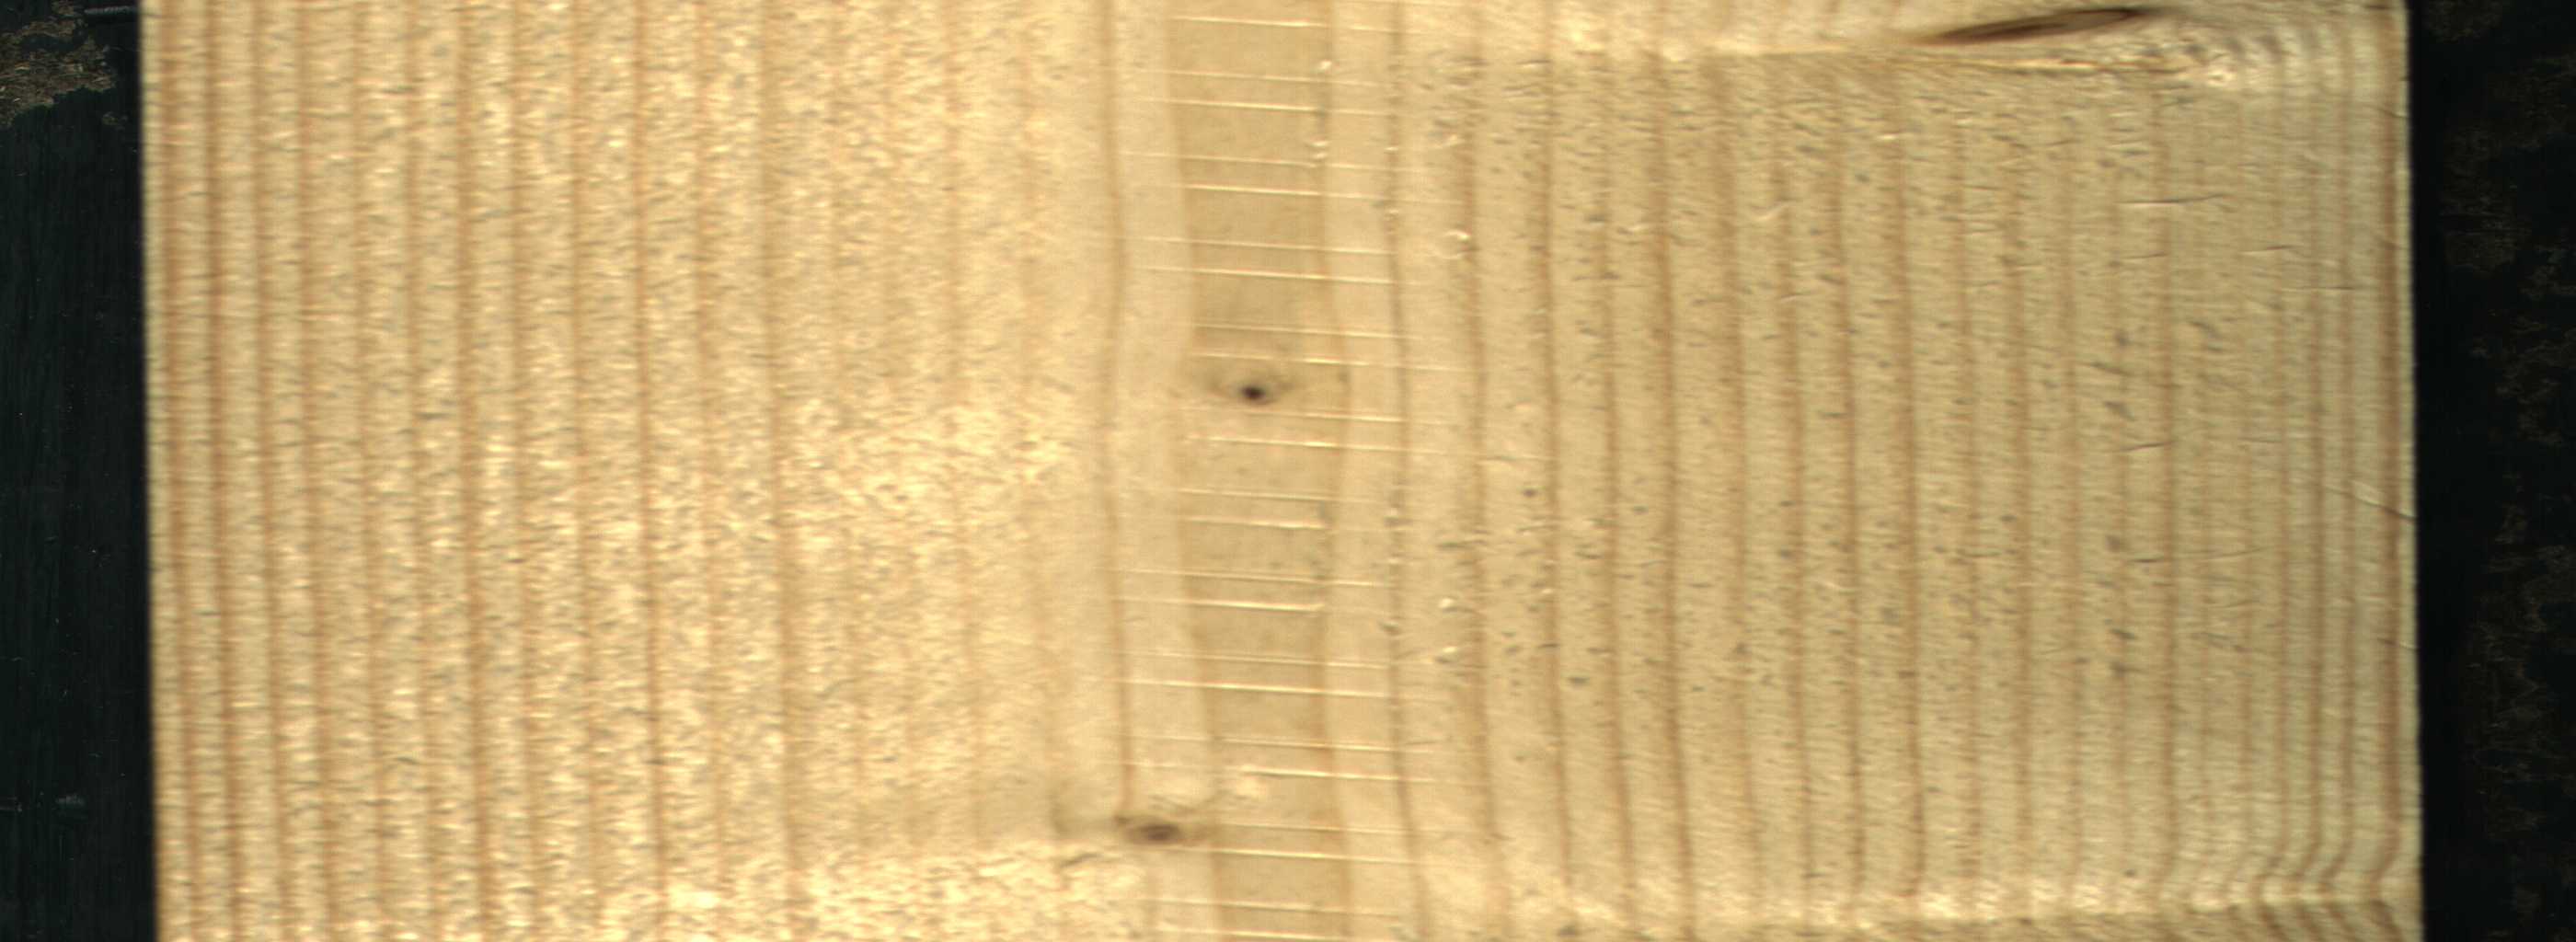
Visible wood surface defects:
Dead_Knot
Dead_Knot
Live_Knot